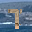
Label: 7